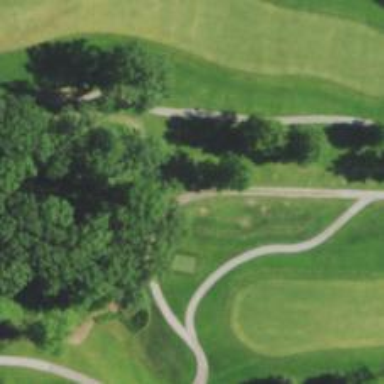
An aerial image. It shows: Path for both roads and golfers.